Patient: sex M, age 52
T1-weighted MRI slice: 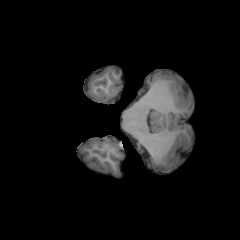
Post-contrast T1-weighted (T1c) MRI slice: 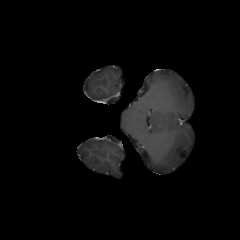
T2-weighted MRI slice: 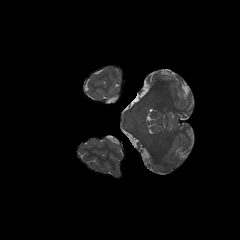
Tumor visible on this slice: no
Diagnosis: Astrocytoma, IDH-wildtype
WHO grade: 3